Question: I deployed an instance of SQL Server 2012 with SSAS on a server machine. I gave myself administrator rights (during the SQL server install, to my windows account, to Administrator windows account, and to SQL user "sa"); BTW my account is also belongs to the group of Administrator and the SQL Server was installed from my account
When I try to deploy an SSAS project it fails, it tell me. I go into SQL Server Management Studio and -- when I try to manually create a SSAS database -- i am told my account does not have permissions to create a new object.

After hitting with my head in the wall a few times (and did a few unsuccessful google searches), I logged in with the Administrator account and was able to successfully create a new SSAS database using the SQL Management studio. I go back to my account, and I can't see the database the Administrator created on SSAS (management studio successful connects, but I can't see the new database [no read rights?]).
Does anyone have any idea why my account does not work, and the Administrator account works? And furthermore, how do I fix this permissions issue? (I had looked up the security->logins on the Database Engine and apparently my account have the same privileges as the Administrator account).
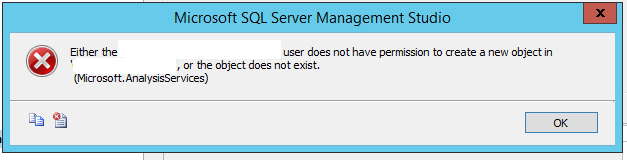
Answer: If you connect in management Studio to the Analysis Services instance with a user id that has administrative rights on this Analysis Services instance, then you can right-click the instance node, and select Properties/Security to see the users having instance administration rights. Check these and possibly add your account to them.
Also make sure when trying to deploy a project from BIDS that you deploy to the correct server: Right-click the project instance, select Properties/Deployment to check and change these settings.